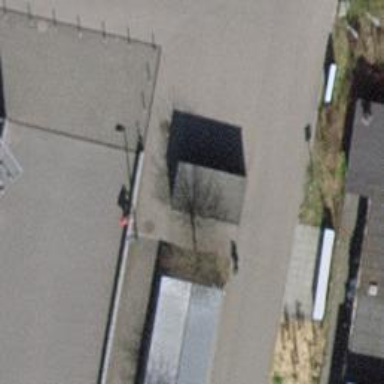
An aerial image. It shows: Kerb barrier.